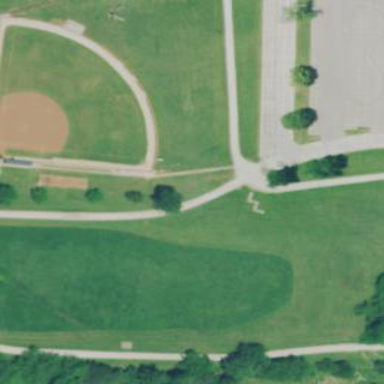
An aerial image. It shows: Softball pitch designated for baseball sports.